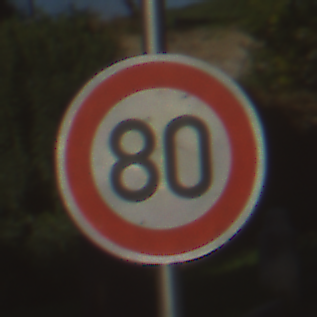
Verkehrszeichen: Geschwindigkeit80
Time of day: MorningAfternoon
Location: Outdoor (Suburban)
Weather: Clear
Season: NotSpecified
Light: Natural